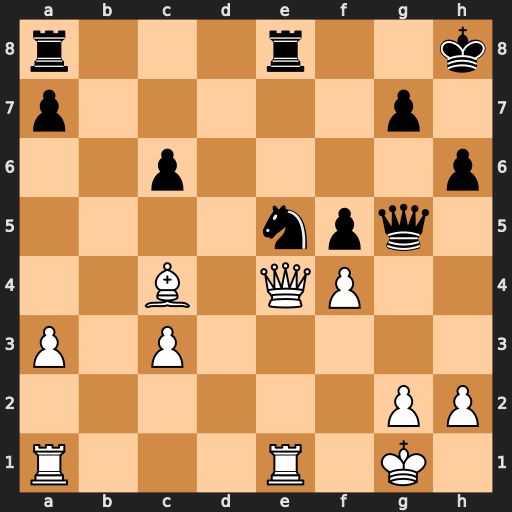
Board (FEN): r3r2k/p5p1/2p4p/4npq1/2B1QP2/P1P5/6PP/R3R1K1
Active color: w
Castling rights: -
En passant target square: -
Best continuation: Qxe5 Rxe5 fxg5